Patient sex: M
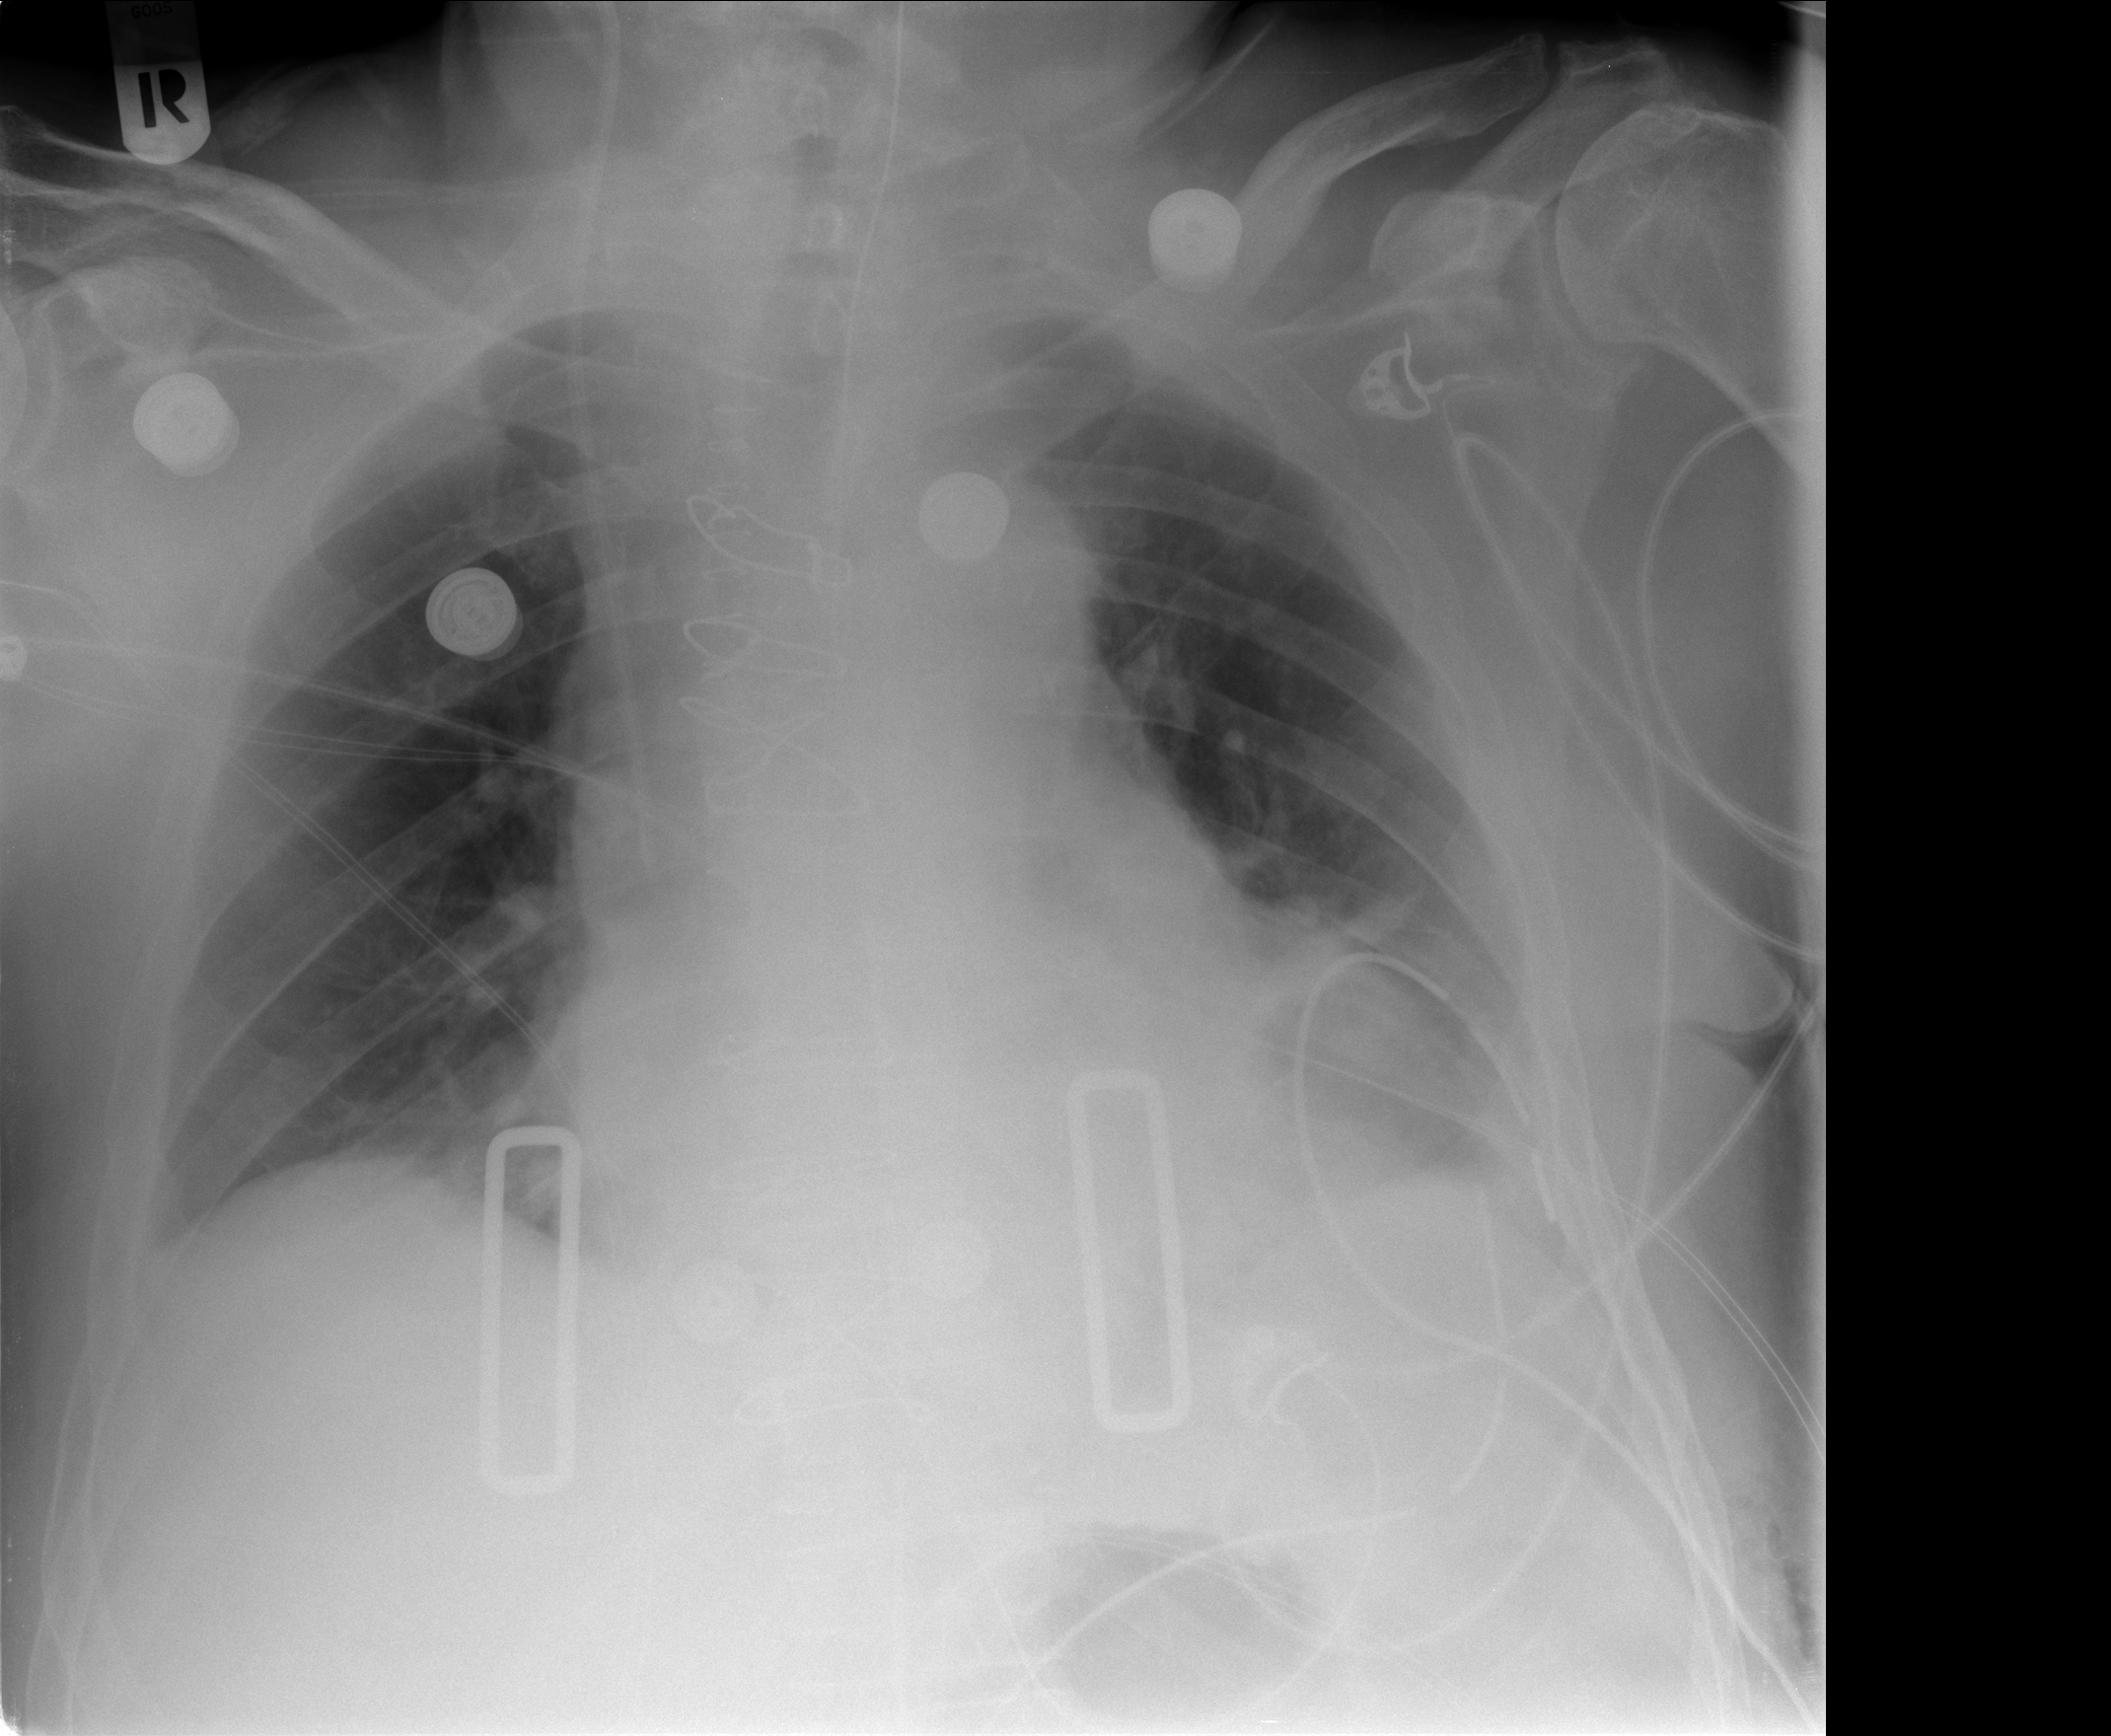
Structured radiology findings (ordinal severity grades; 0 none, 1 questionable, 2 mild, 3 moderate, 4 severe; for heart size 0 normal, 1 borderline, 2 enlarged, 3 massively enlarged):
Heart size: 2
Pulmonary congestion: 0
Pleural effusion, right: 1
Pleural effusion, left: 2
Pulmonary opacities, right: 2
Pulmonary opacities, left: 0
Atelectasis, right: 1
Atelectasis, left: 2